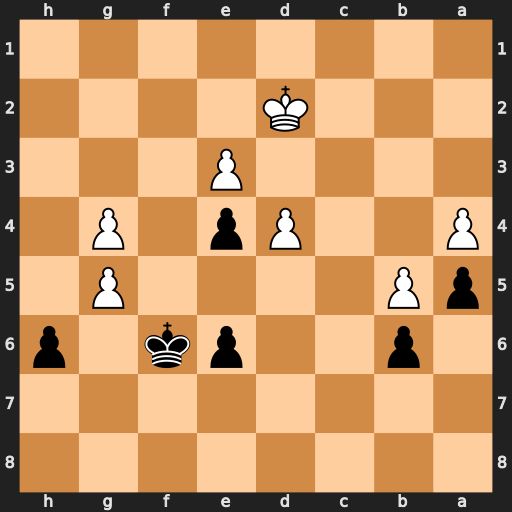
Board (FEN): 8/8/1p2pk1p/pP4P1/P2Pp1P1/4P3/3K4/8
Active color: b
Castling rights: -
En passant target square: -
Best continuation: Kxg5 d5 exd5